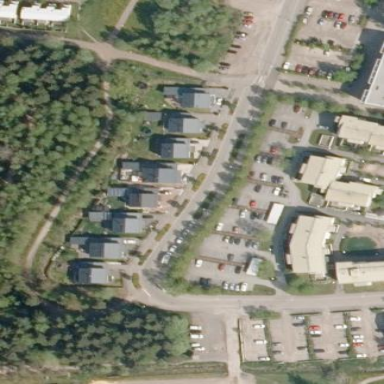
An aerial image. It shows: Residential area.